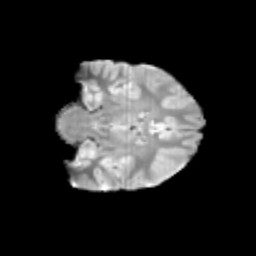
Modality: T2w
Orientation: coronal
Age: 11
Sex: female
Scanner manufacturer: siemens
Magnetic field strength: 3 T
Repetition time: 3.8 s
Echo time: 0.07 s